Question: I have a need to draw several points on a canvas using data returned from a json call. The problem is that only one circle is showing even though the data contains 38 different points. Below is what I currently have.
'''
<style>
canvas, img { display:block; }
canvas { background:url(../../Content/Images/mapback.png) }
</style>
<canvas id="myCanvas" width="1022" height="550" style="margin: 0 auto"></canvas>
<script>
var myData = GetPlots();
var radius = 5;
function GetPlots(){
var result = null;
$.ajax({async: false,
url: "/Home/MapPlots",
dataType: "json",
success: function(data){
result = data;
}});
return result;
};
var mapCanvas = document.getElementById("myCanvas");
var ctx = mapCanvas.getContext("2d");
for (var i = 0; i < myData.length; i++) {
ctx.beginPath();
ctx.arc(parseInt(myData[i].xCoord), parseInt(myData[i].yCoord), radius, 0, Math.PI * 2);
ctx.fillStyle = myData[i].typeColor;
ctx.fill();
};
</script>
'''
This is what my object looks like and is populated:

I have been all over the place trying to get this working and am only seeing one circle. Any ideas where I am going wrong? I've been all over google and everything I am finding says this is correct.
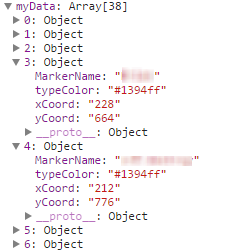
Answer: The 'yCoord's in your example object are 664 and 776, which are outside the bounds of your canvas height (550px).
One of the other objects must be within the bounds, which explains why it's the only one visible.